Question: In my application I need to bring gradient look on my views, toolbars, UITableviewCells, etc.. I have done temporarily by setting background images, However I don't know it's a proper way, Is there any other way to do it?
Please have a look at these image

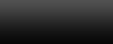
Answer: Use this to layer of your controls :
'''
CAGradientLayer *gradientLayer = [CAGradientLayer layer];
gradientLayer.frame = yourControl.layer.bounds;
gradientLayer.colors = [NSArray arrayWithObjects:
(id)[UIColor colorWithWhite:1.0f alpha:0.1f].CGColor,
(id)[UIColor colorWithWhite:0.4f alpha:0.5f].CGColor,
nil];
gradientLayer.locations = [NSArray arrayWithObjects:
[NSNumber numberWithFloat:0.0f],
[NSNumber numberWithFloat:1.0f],
nil];
gradientLayer.cornerRadius = yourControl.layer.cornerRadius;
[yourControl.layer addSublayer:gradientLayer];
'''
Here 'yourControl' is your controls like View, buttons , imageview etc..
Hope it helps you.